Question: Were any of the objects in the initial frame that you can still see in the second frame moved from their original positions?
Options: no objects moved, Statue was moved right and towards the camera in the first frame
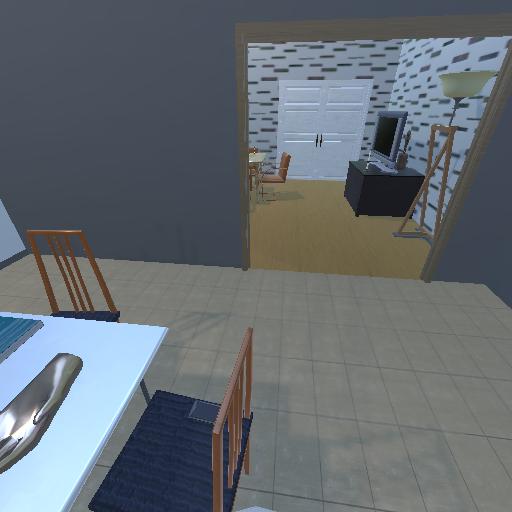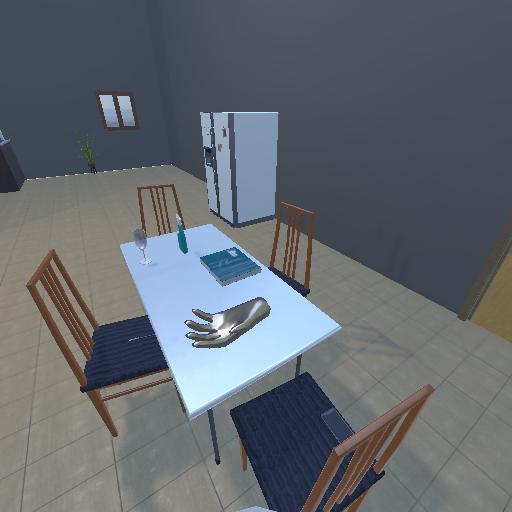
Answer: no objects moved